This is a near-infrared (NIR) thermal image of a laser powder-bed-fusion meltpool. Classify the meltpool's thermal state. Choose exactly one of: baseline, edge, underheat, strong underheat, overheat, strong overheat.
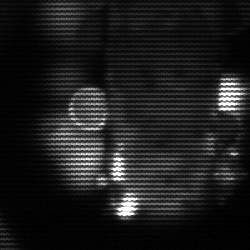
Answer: strong underheat